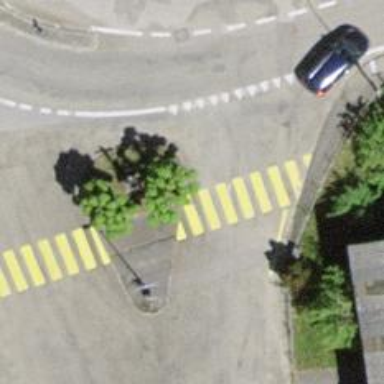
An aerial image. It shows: Uncontrolled crossing with zebra marking and island in the middle.